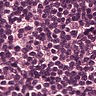
Metastatic tissue present: no